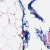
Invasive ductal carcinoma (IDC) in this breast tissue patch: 0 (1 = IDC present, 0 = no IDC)